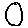
Label: sun